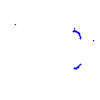
Particle: kaon